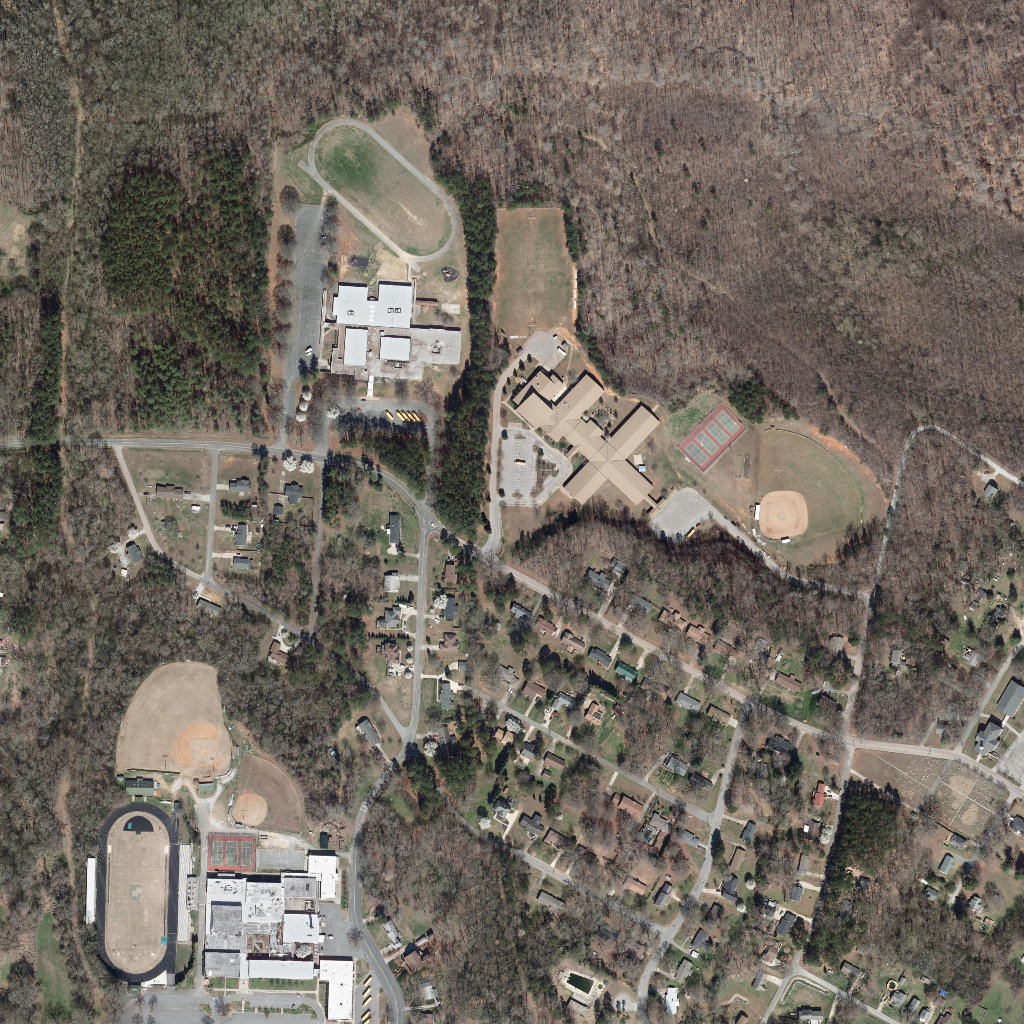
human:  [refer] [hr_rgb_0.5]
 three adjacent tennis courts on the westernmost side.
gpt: <box>[[20, 81, 24, 85, 0]]</box>